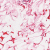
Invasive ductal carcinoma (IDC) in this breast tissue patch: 0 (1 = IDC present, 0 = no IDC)